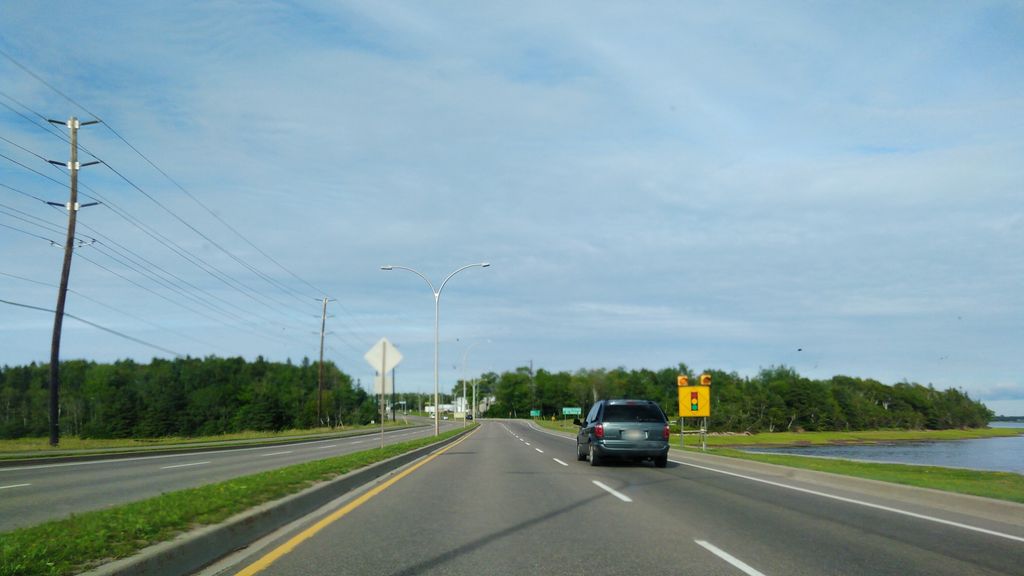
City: charlottetown